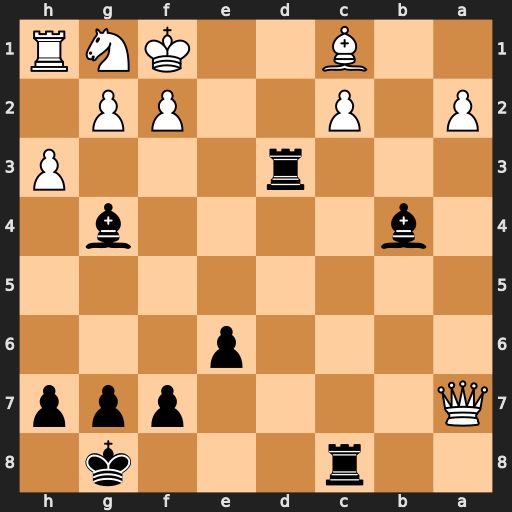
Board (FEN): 2r3k1/Q4ppp/4p3/8/1b4b1/3r3P/P1P2PP1/2B2KNR
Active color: b
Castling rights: -
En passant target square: -
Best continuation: Rd1#